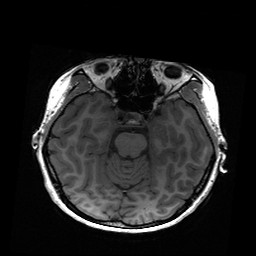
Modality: T1w
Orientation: sagittal